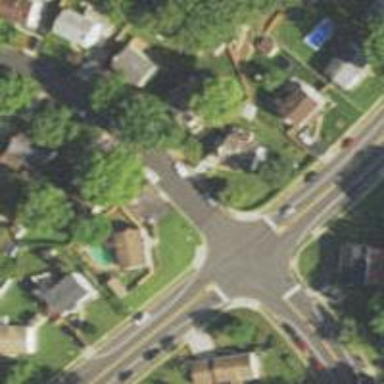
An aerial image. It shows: Road with stop sign.